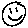
Label: smiley face